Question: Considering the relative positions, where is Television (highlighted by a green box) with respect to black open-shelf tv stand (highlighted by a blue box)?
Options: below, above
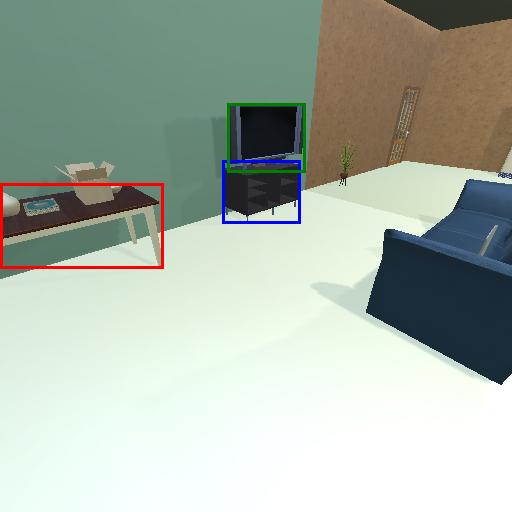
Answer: below